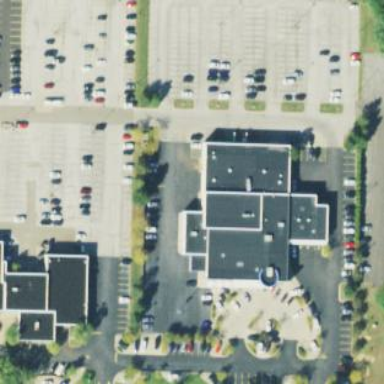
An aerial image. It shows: Car shop building.